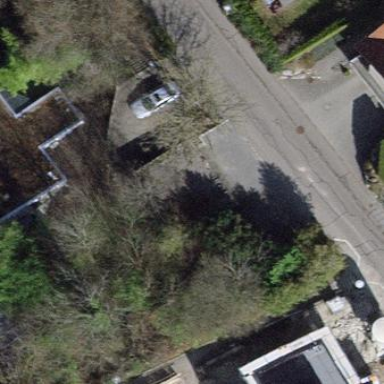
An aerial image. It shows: Group of garages.